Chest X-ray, PA view. Patient: 65 years old, sex M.
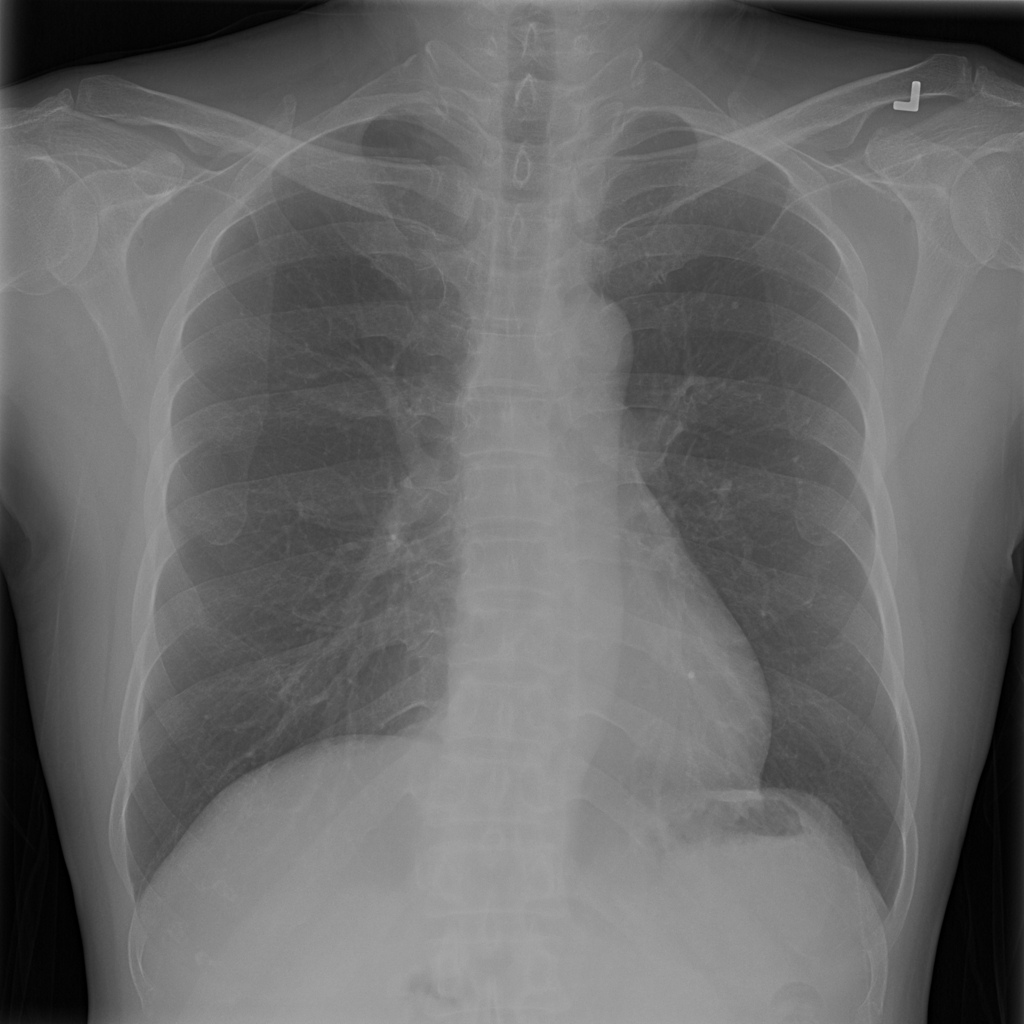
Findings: Infiltration